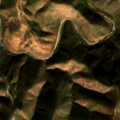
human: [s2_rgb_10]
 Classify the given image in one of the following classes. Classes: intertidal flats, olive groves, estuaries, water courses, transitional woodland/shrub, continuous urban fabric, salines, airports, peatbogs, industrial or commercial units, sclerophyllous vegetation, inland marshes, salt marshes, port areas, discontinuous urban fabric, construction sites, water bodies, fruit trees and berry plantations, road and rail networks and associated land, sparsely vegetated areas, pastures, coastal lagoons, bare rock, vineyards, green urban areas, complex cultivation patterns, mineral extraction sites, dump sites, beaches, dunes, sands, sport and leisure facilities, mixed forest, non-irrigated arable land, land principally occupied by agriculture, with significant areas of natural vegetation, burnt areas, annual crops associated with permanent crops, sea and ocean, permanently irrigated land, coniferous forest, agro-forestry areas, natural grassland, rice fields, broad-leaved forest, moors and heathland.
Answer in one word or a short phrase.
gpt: broad-leaved forest, sclerophyllous vegetation, transitional woodland/shrub